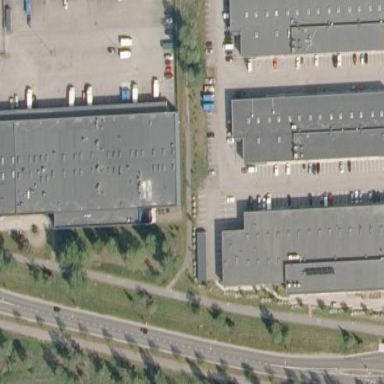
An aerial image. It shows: Industrial building.